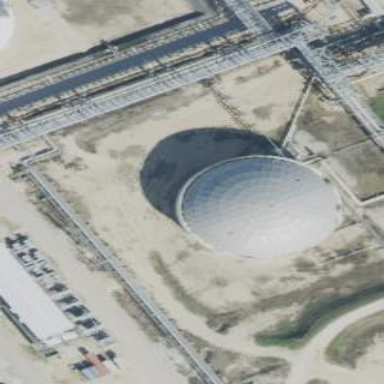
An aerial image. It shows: Storage tank which is man-made.